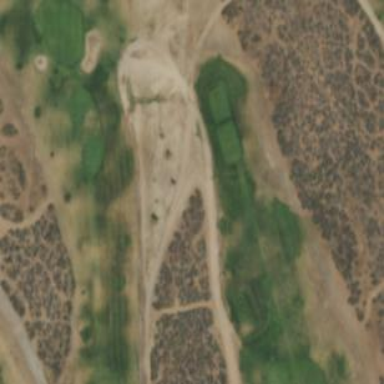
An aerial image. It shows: Service road used as golf cart path.